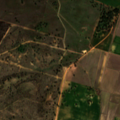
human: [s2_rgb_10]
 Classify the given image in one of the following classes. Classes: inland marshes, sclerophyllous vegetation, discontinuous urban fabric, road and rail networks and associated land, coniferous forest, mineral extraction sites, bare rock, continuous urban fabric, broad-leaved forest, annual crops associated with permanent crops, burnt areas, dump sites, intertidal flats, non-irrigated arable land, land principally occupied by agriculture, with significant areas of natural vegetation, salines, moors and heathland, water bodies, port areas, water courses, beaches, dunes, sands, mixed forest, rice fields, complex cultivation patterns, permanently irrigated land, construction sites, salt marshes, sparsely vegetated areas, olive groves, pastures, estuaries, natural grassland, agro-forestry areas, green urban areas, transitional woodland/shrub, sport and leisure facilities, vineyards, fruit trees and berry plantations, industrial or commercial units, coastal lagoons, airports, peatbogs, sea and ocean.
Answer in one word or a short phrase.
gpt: rice fields, pastures, agro-forestry areas, broad-leaved forest, transitional woodland/shrub